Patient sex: M
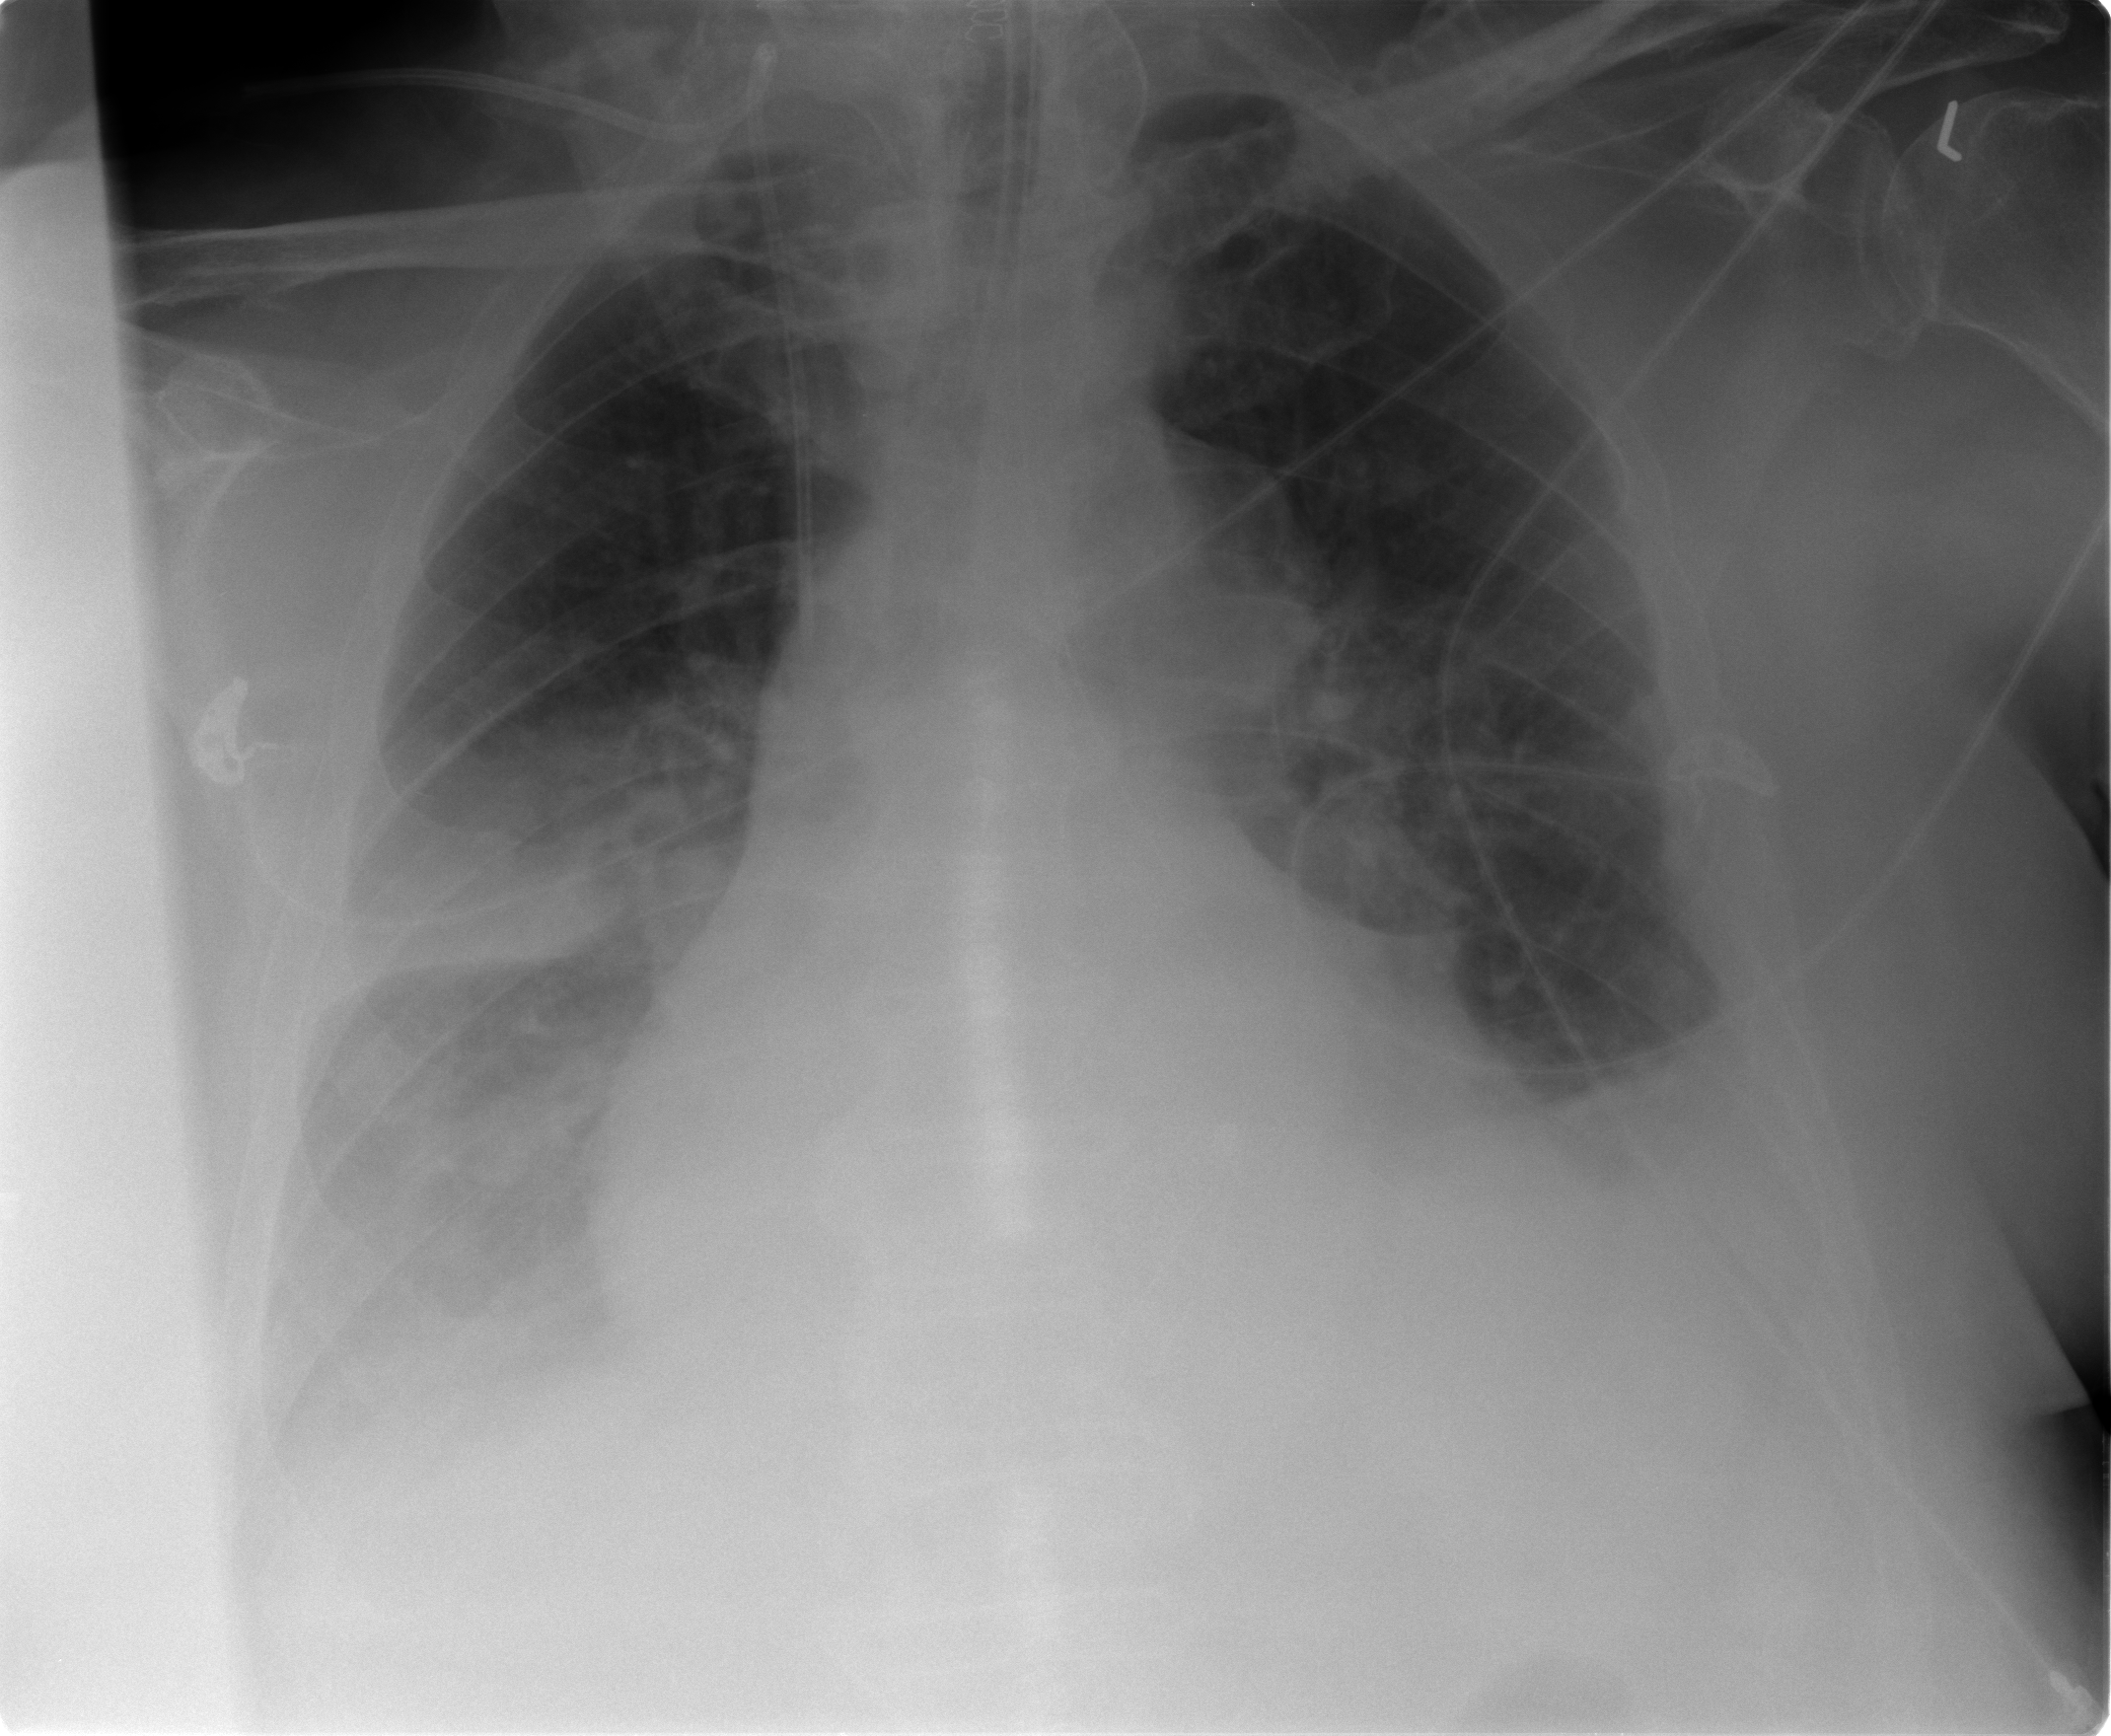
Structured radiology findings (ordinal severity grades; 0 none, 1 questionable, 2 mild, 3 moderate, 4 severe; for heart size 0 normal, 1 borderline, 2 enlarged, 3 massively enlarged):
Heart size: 3
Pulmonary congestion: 3
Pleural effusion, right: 2
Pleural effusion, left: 3
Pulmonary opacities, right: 2
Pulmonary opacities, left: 1
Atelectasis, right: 3
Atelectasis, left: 2